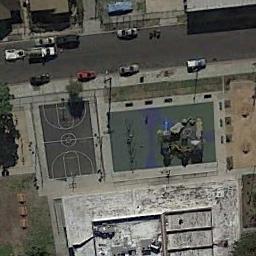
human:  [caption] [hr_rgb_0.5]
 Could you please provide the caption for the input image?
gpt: A basketball court next to a road and some recreational facilities beside .

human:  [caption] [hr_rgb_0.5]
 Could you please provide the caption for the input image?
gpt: A line of cars stopped by the basketball court .

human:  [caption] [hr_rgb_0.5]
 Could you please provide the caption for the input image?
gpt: A basketball court and a small square were built along the street next to a block of buildings .

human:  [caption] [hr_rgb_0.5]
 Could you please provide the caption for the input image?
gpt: Many cars are on the road beside the basketball court .

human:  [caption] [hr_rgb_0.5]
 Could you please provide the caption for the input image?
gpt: There is a basketball court surrounded by many buildings with a road pass by .